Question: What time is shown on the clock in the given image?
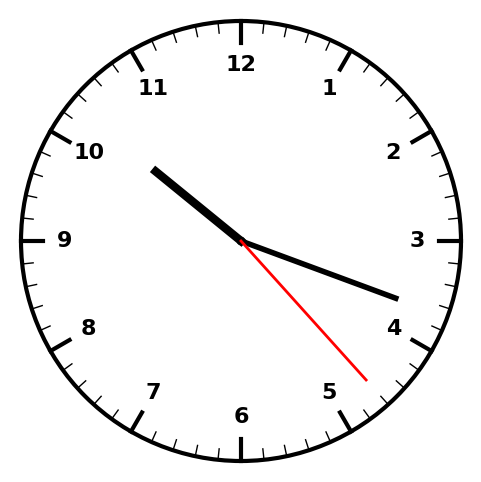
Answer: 10:18:23